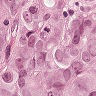
Metastatic tissue present: yes